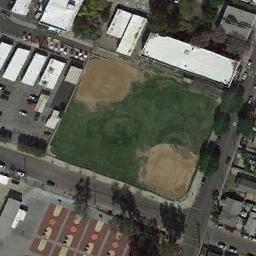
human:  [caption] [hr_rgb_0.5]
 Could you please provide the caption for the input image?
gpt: Two baseball diamonds next to some basketball court and some white buildings around it .

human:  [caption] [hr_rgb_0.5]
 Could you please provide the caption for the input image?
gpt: In the picture there is a baseball field and a parking lot .

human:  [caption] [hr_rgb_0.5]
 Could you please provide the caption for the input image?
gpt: There are two baseball diamonds in the grass surrounded by the houses, Basketball courts and parking lot .

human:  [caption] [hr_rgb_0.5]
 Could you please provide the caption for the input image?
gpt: Two baseball diamonds are surrounded by many buildings .

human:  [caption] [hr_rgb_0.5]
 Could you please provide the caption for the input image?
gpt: Many buildings are next to  the two baseball diamonds .